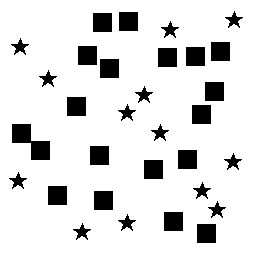
Squares: 19
Triangles: 0
Stars: 13
Total shapes: 32